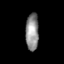
Tissue: skin
Cell type: Epithelial cells
Senescence score: 0.2074
Nuclear area (px): 475
Mean DAPI intensity: 142.131